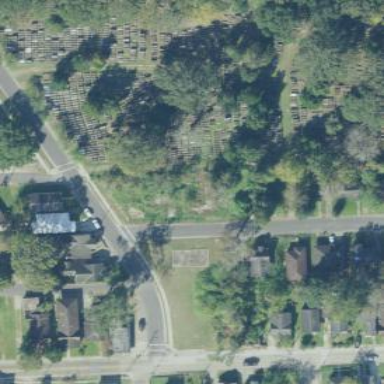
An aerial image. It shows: Cemetery.